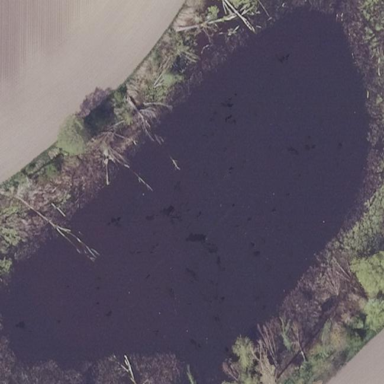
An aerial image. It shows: Peaceful pond surrounded by nature.